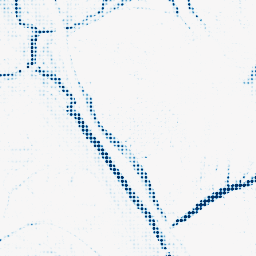
Category: morphological
Decomposition family: morphological_ellipse
Decomposition parameters: operation: closing
width: 10
height: 10
Upsampling method: sinc_hamming
Upsampling parameters: scale: 8
kernel_size: 4
Upsampling scale: 8